The plot is a time-scale (wavelet) decomposition of a bearing vibration signal. Diagnose the bearing from this image, choosing from: normal, inner_race, outer_race, ball.
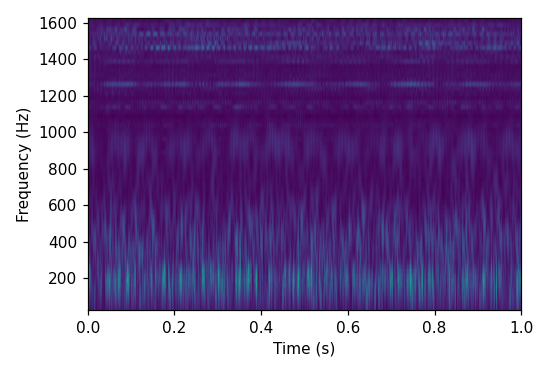
Answer: outer_race